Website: apple
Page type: address-validator
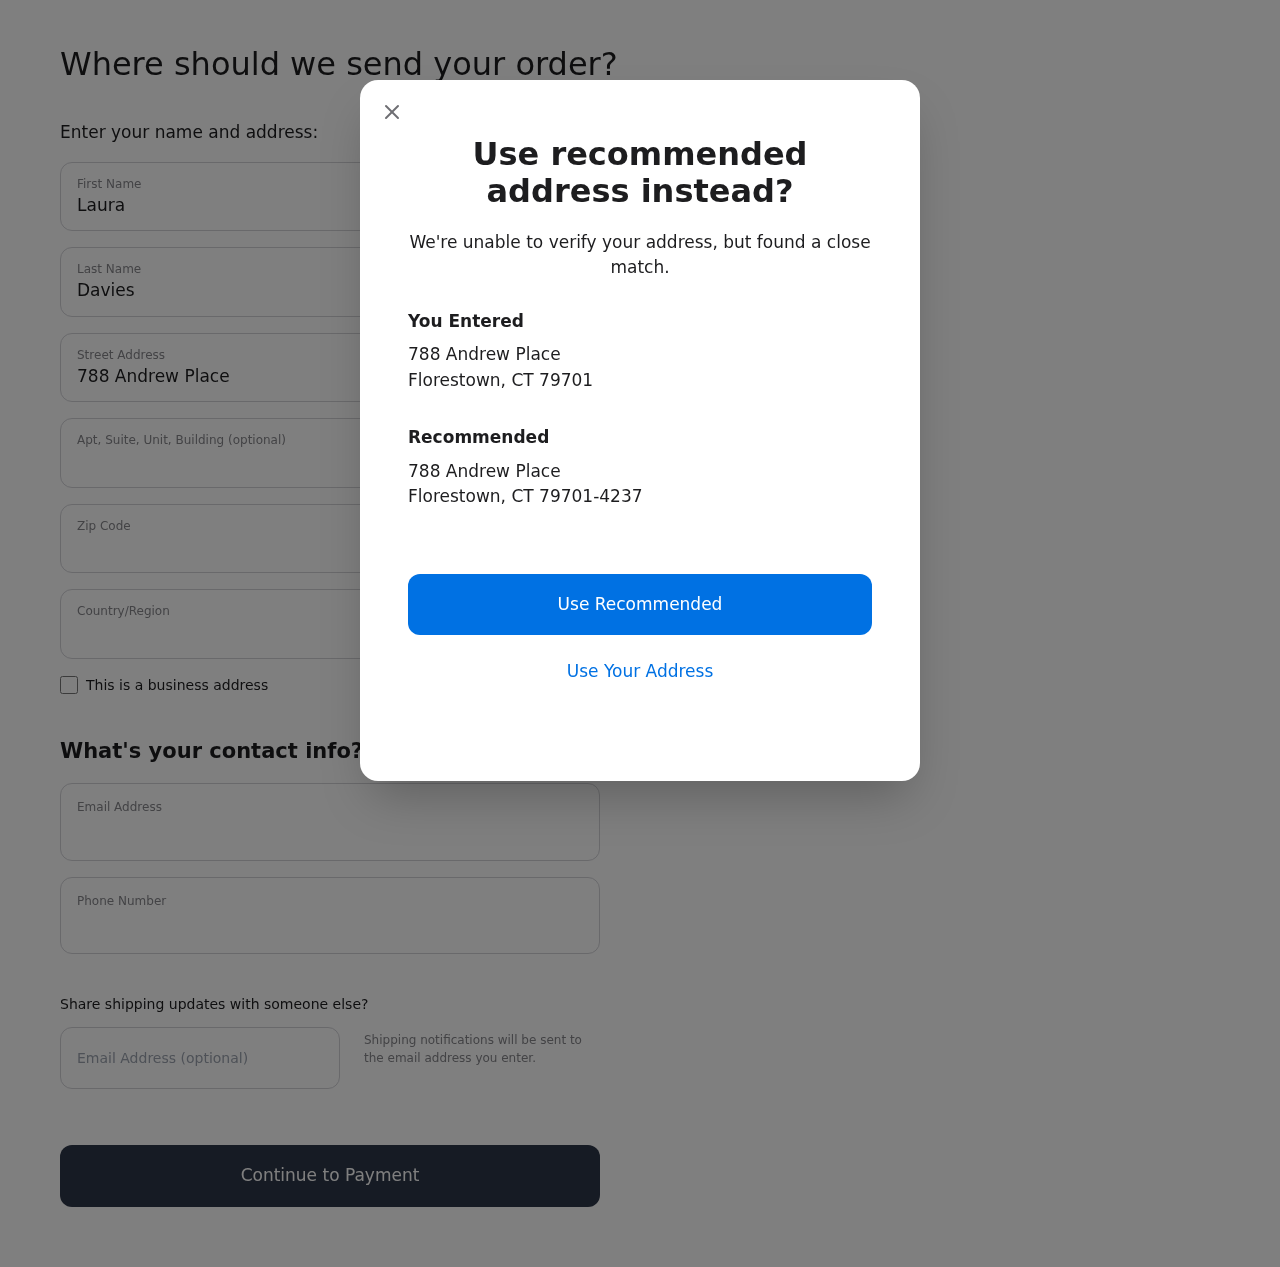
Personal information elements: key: PII_CITY
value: Florestown
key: PII_COUNTRY
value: United States
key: PII_EMAIL
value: laura.davies@gmail.com
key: PII_FIRSTNAME
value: Laura
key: PII_GIFT_EMAIL
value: tammyhayes@yahoo.com
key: PII_LASTNAME
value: Davies
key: PII_PHONE
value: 4492057645
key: PII_POSTCODE
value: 79701
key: PII_POSTCODE_FULL
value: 79701-4237
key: PII_STATE_ABBR
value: CT
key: PII_STREET
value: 788 Andrew Place
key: PII_CITY2
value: Florestown
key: PII_STATE_ABBR2
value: CT